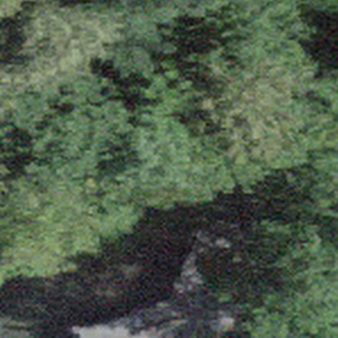
Label: other